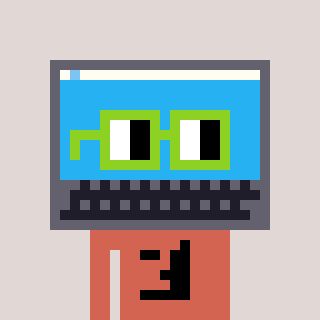
a pixel art character with square light green glasses, a laptop-shaped head and a peachy-colored body on a warm background